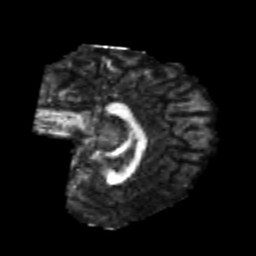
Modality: FA
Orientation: sagittal
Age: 24
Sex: female
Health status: healthy
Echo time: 0.074 s